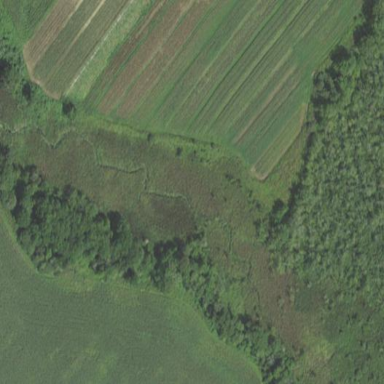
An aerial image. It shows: Marsh wetland.